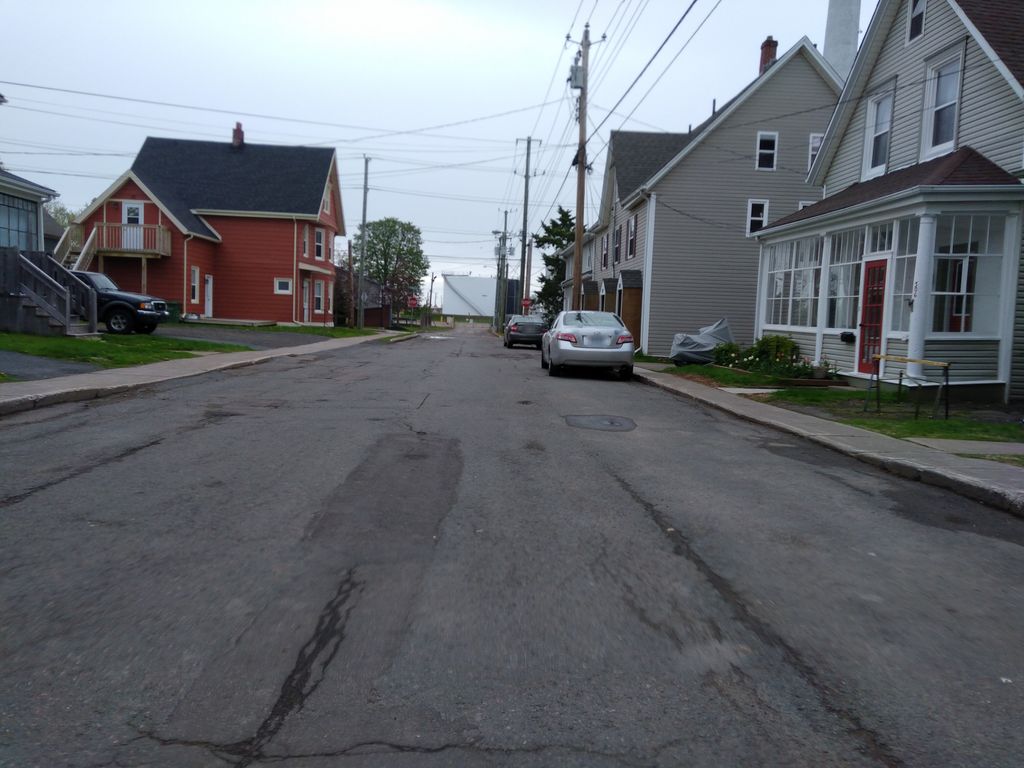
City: charlottetown